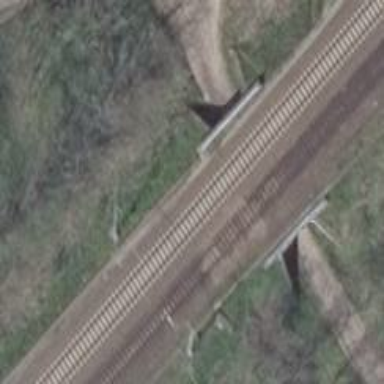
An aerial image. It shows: Bridge over railway with electrified contact lines.